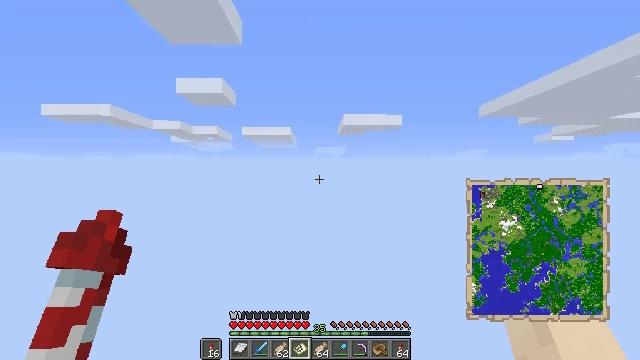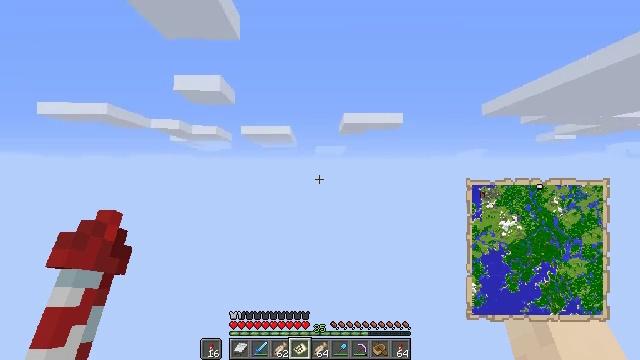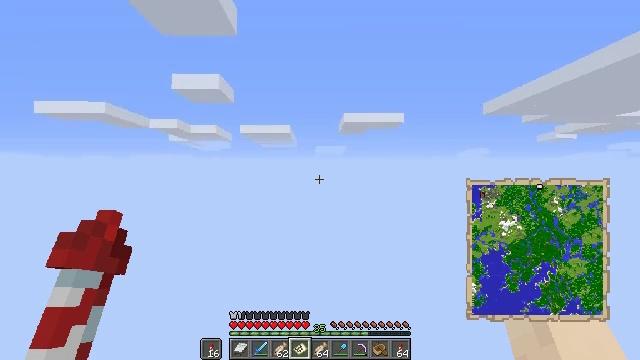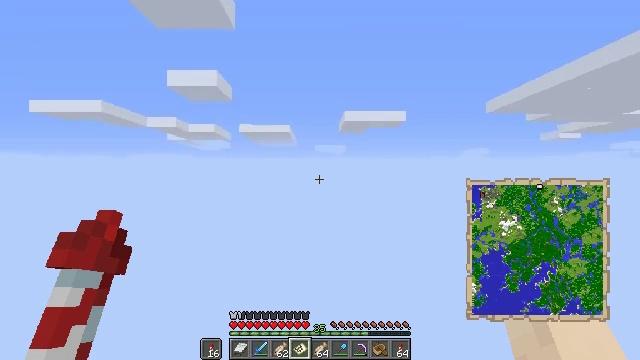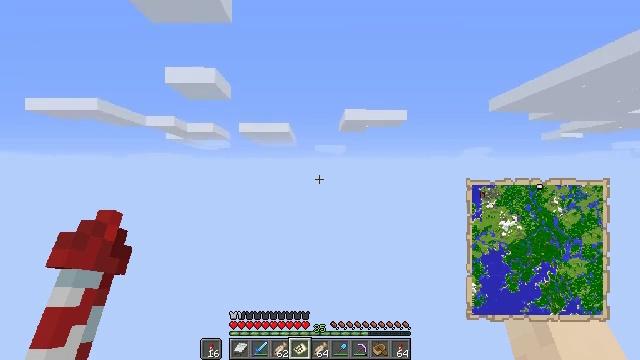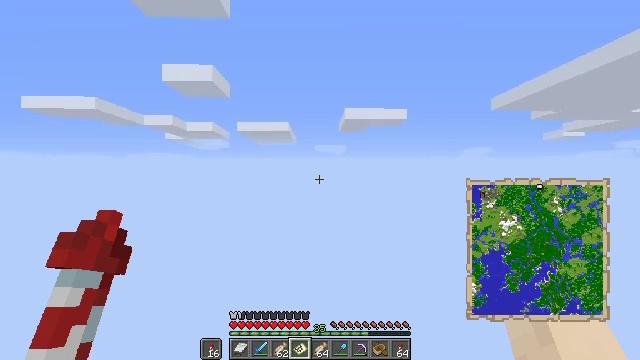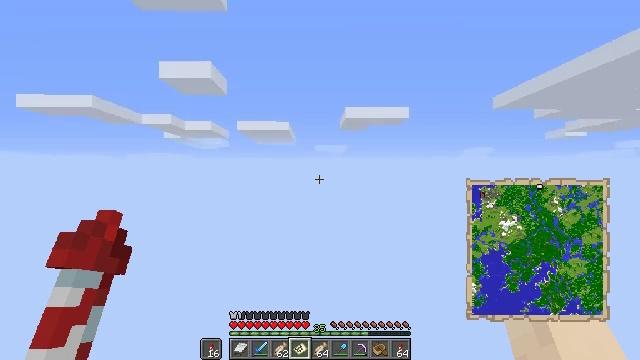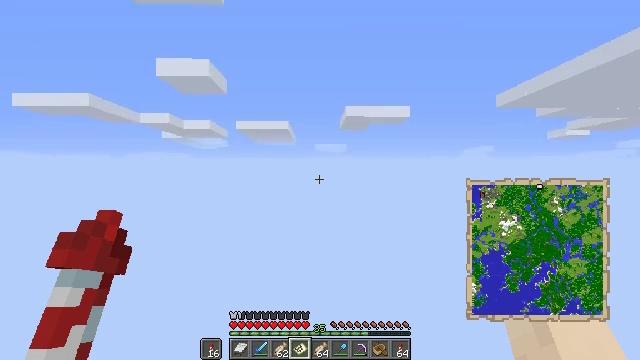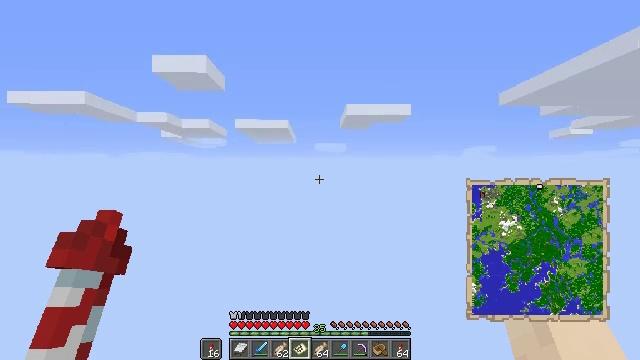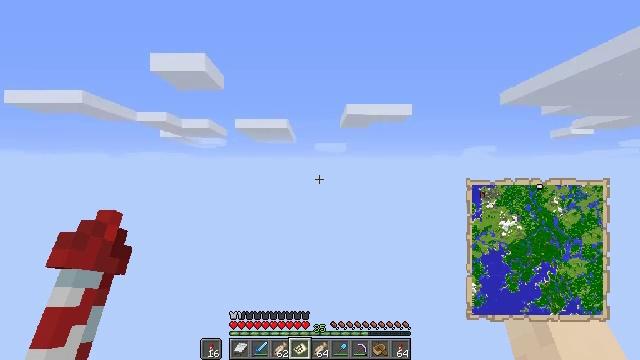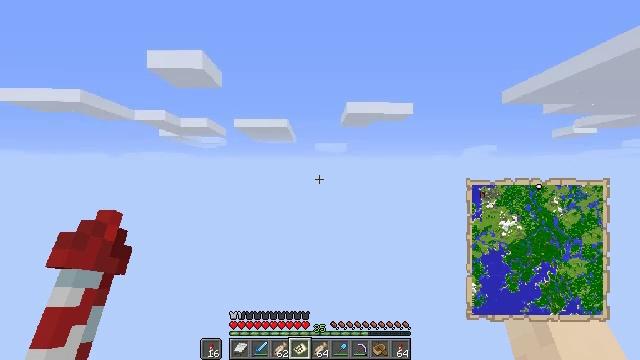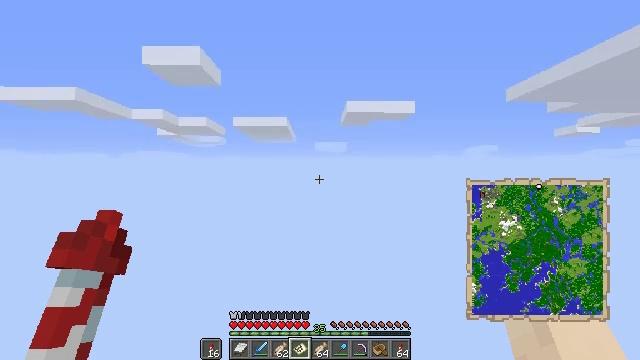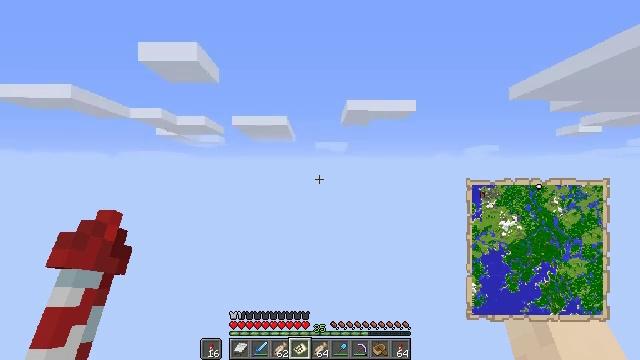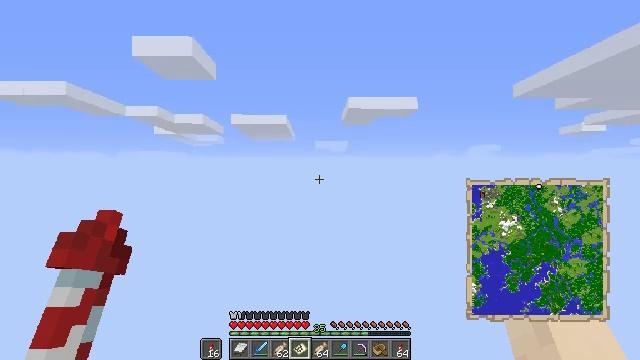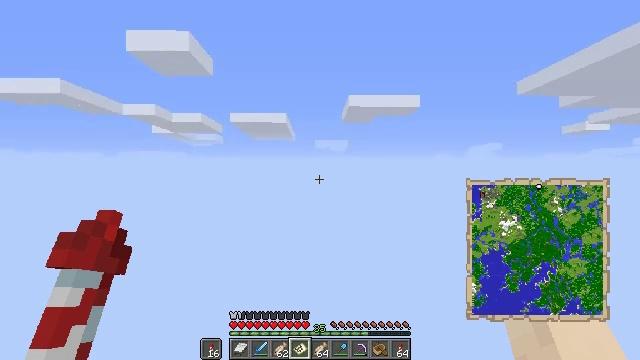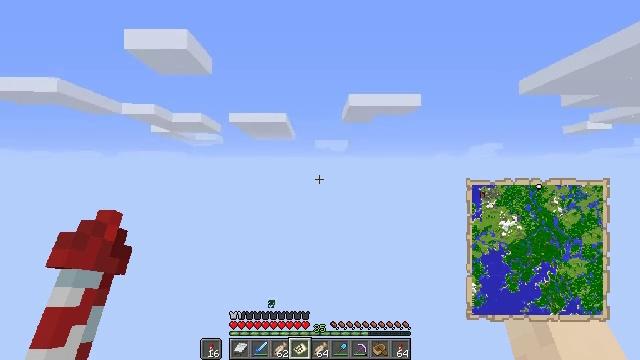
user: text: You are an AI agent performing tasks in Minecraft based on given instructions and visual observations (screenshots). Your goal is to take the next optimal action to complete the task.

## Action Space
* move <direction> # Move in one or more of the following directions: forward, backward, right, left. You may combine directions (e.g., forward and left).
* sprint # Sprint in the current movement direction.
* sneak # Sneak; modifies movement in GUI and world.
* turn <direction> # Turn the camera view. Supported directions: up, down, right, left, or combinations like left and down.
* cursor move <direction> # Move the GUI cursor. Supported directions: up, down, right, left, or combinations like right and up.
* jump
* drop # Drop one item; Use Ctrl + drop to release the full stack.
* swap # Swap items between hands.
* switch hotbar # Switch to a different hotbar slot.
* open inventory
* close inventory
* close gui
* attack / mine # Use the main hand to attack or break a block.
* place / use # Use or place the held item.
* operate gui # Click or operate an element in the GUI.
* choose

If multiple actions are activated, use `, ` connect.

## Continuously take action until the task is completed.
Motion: motion action
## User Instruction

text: Craft a map in the crafting table with paper and a compass.
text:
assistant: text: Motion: no_op
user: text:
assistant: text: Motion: no_op
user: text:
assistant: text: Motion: no_op
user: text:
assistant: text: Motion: no_op
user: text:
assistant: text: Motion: no_op
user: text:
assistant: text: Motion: no_op
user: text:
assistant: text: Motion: no_op
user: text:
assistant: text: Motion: no_op
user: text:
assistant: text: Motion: no_op
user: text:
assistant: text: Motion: no_op
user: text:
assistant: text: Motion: no_op
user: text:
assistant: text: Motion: no_op
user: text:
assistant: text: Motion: no_op
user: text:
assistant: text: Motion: no_op
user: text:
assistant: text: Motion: no_op
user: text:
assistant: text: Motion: no_op
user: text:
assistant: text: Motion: no_op
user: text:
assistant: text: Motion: no_op
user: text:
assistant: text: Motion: no_op
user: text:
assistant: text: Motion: no_op
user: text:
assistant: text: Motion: no_op
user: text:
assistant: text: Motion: no_op
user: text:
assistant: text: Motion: no_op
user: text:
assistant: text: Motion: no_op
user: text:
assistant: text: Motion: no_op
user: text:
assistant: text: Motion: no_op
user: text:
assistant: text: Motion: no_op
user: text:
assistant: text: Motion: no_op
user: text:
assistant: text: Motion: no_op
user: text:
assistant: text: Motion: no_op